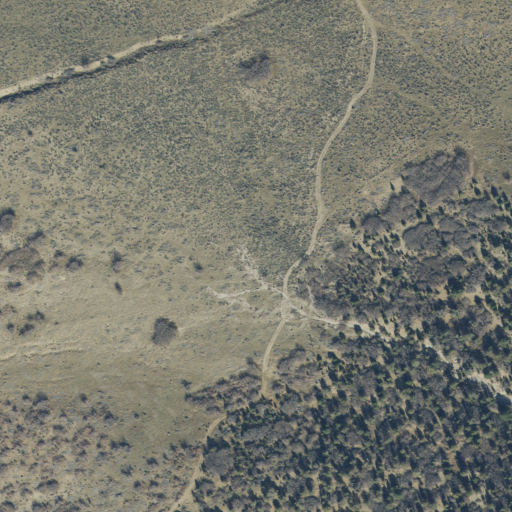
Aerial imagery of valley in Utah named Hennings Canyon containing evergreen forest, shrub, and grassland